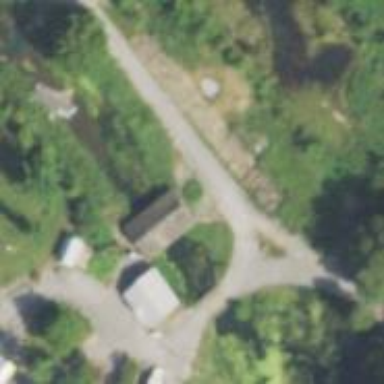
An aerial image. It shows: Covered bridge over service road.